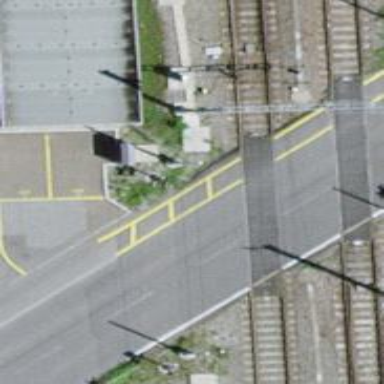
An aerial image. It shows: Railway crossing with full barrier.